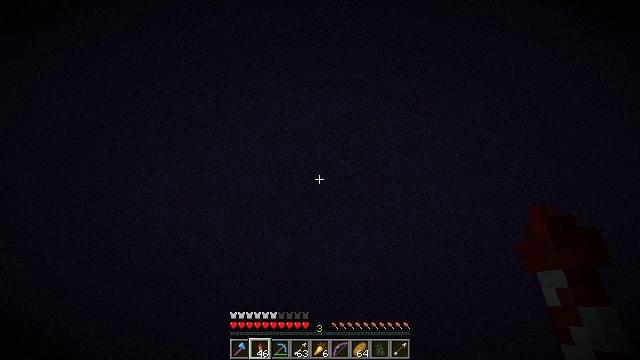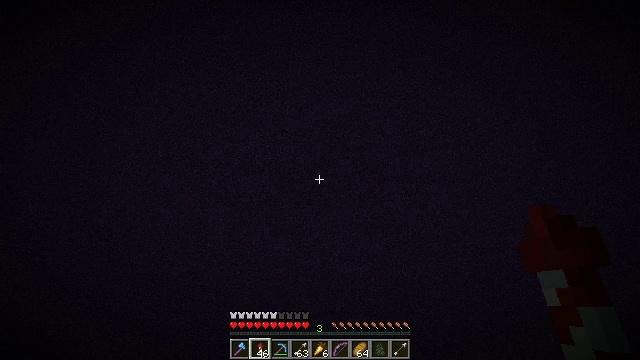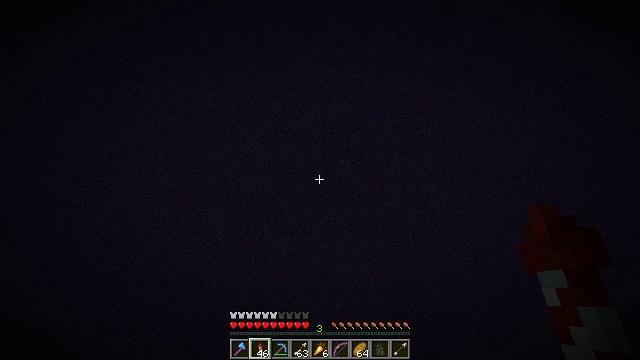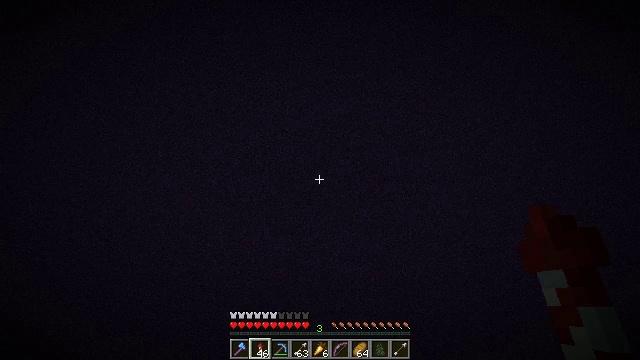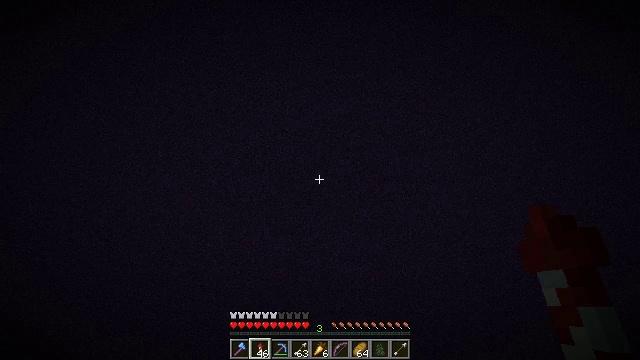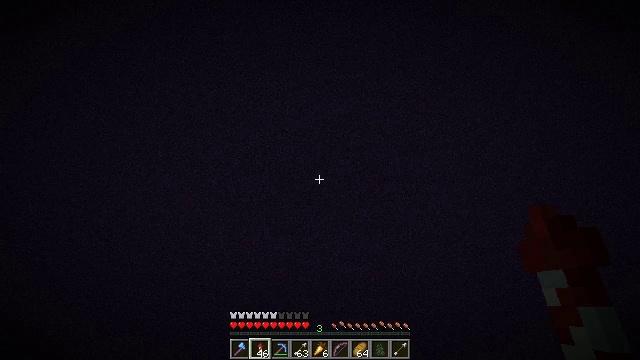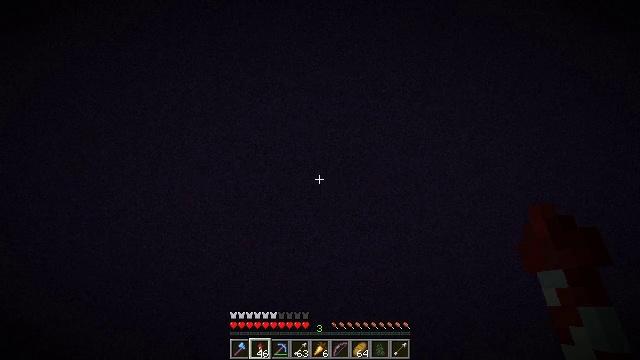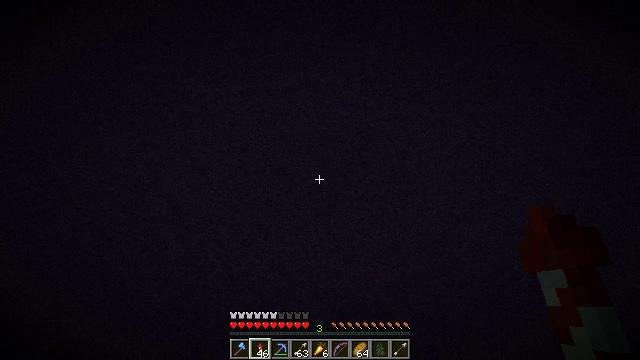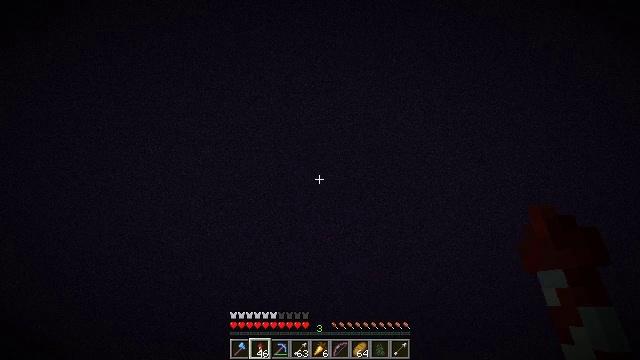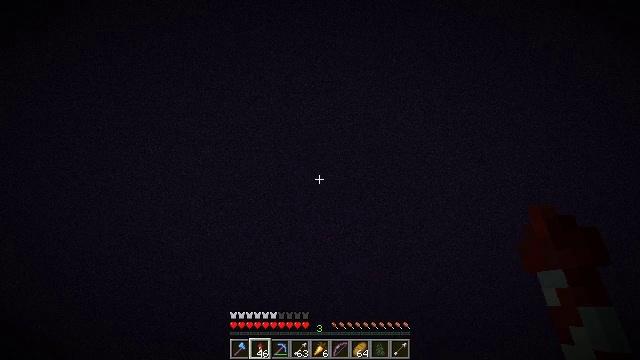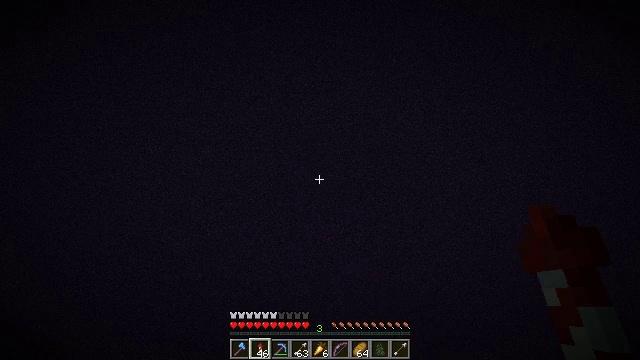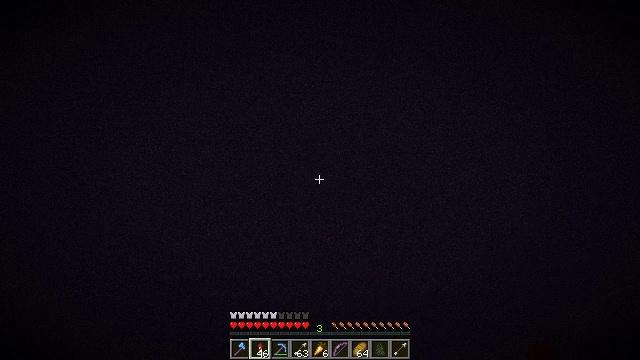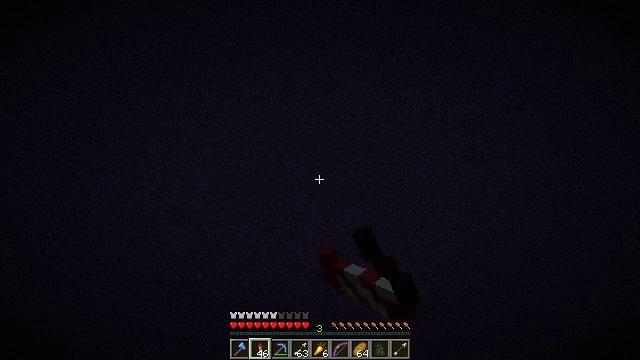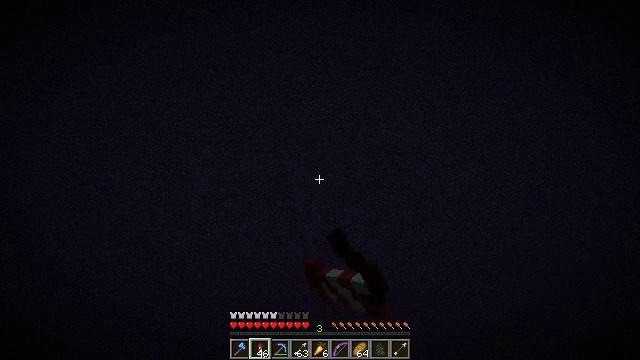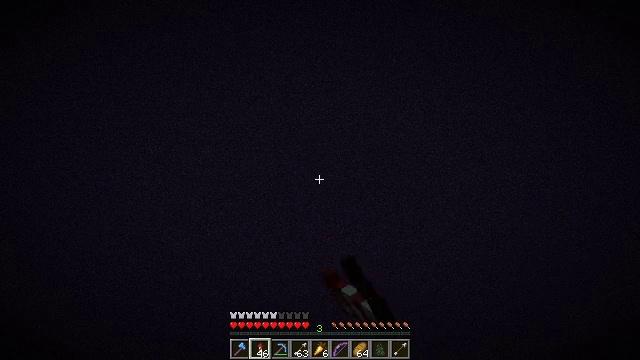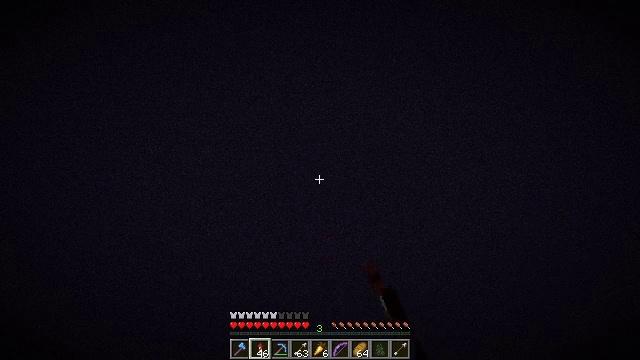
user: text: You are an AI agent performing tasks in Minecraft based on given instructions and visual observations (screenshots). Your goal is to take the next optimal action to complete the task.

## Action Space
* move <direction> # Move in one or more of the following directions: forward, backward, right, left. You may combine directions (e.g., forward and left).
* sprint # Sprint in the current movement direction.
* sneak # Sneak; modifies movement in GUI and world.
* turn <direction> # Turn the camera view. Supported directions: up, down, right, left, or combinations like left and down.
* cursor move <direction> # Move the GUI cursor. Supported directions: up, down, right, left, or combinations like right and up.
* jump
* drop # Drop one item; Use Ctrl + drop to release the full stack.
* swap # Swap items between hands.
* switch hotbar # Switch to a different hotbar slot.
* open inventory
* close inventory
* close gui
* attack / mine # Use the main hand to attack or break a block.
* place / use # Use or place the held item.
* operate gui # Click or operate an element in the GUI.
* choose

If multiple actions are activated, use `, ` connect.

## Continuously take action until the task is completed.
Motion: motion action
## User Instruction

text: Remove a firework rocket from the inventory.
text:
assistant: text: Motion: move forward, sprint, jump
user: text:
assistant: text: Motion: move forward, sprint, jump
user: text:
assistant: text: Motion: move forward, sprint, jump
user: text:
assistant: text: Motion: move forward, sprint, jump
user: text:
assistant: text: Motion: move forward, sprint, jump
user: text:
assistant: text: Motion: move forward, sprint, jump
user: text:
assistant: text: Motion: move forward, sprint, jump
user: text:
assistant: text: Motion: move forward, sprint, turn down, jump
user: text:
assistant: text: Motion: move forward, sprint, jump
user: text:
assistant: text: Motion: move forward, sprint, jump
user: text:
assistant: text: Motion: move forward, sprint, use / place, jump
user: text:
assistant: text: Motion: move forward, sprint, use / place, jump
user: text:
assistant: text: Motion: move forward, sprint, use / place, jump
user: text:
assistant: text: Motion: move forward, sprint, jump
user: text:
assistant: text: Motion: move forward, sprint, jump
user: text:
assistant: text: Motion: move forward, sprint, jump
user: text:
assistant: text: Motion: move forward, sprint, jump
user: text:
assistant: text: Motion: move forward, sprint, jump
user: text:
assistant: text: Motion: move forward, sprint, jump
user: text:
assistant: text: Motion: move forward, sprint, jump
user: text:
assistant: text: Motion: move forward, sprint, jump
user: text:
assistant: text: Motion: move forward, sprint, jump
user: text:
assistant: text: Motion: move forward, sprint, jump
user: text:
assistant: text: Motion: move forward, sprint, jump
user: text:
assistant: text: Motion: move forward, sprint, jump
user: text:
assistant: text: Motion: move forward, sprint, jump
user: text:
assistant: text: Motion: move forward, sprint, jump
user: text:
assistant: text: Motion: move forward, sprint, jump
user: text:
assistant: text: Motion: move forward, sprint, jump
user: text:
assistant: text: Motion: move forward, sprint, turn up, jump